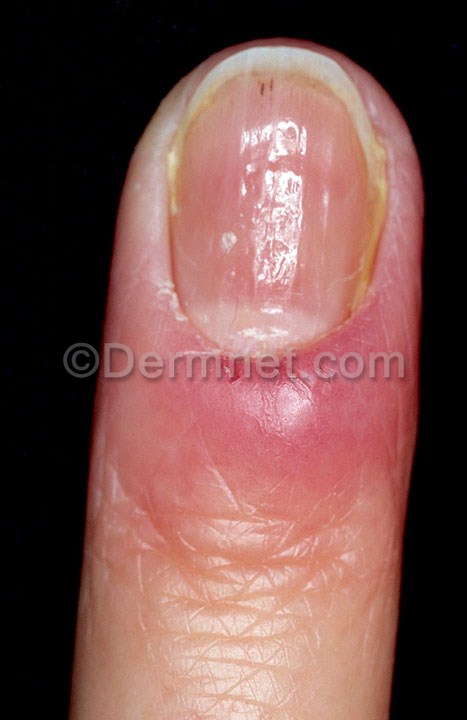
Disease: Nail Fungus and other Nail Disease